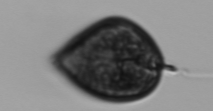
Label: Prorocentrum_micans